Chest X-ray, PA view. Patient: 38 years old, sex F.
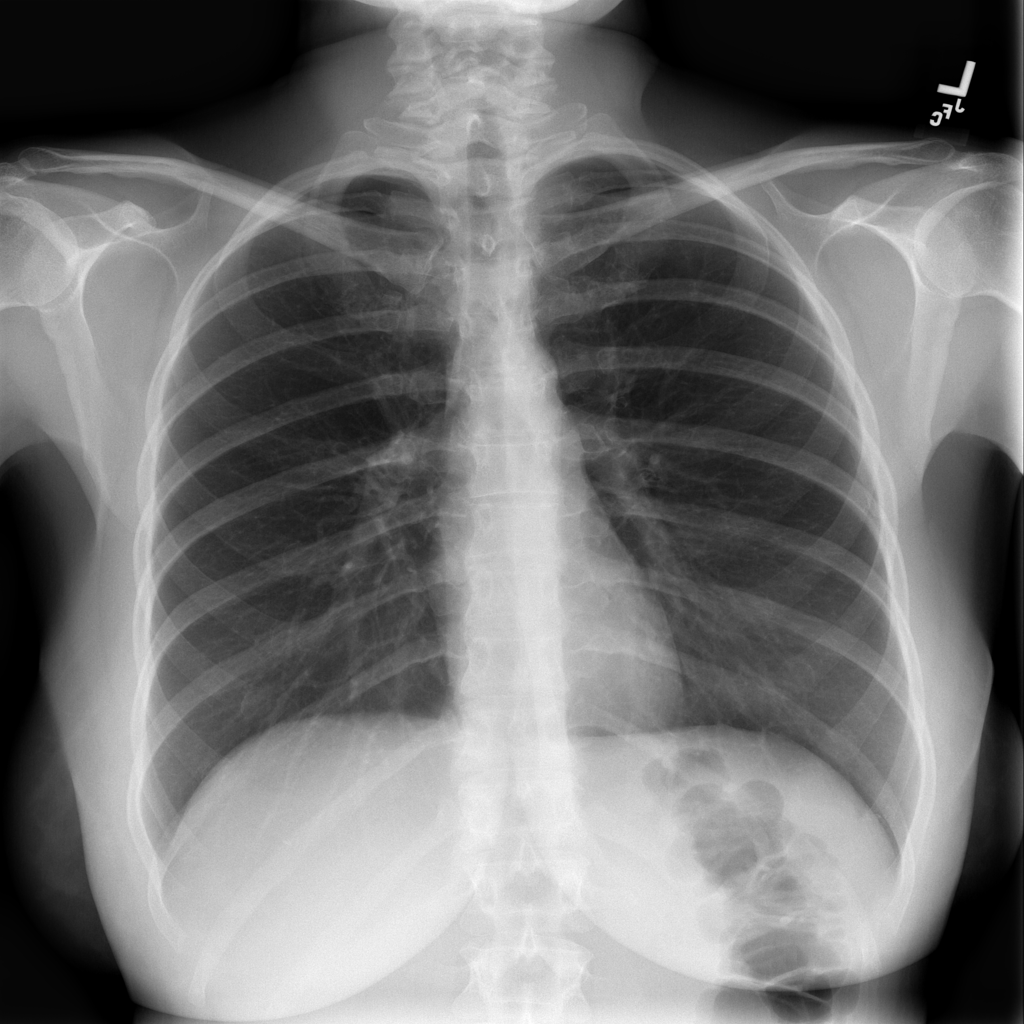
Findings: No Finding